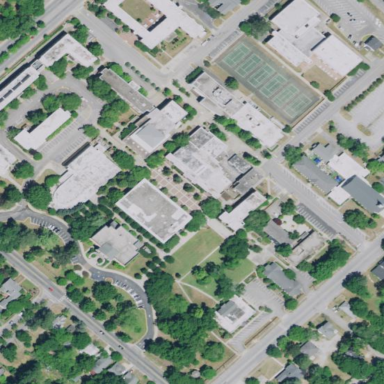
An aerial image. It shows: College.